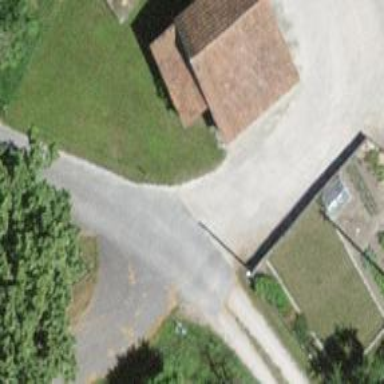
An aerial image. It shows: Barn.